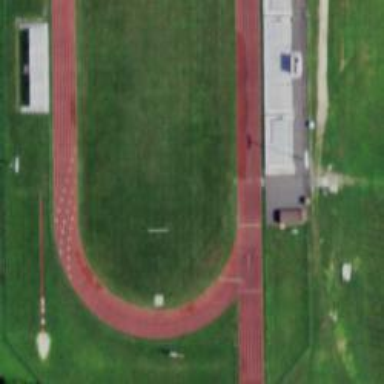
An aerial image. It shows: Track in leisure land.